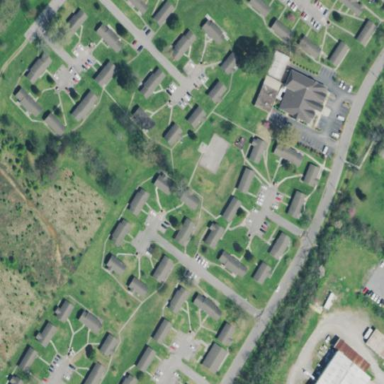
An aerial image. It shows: Residential area composed of blocks.